Question: I have a string which has delimiter in it. I want to know the best way to replace the delimiter with a new line. I have had various issues with using the String Tokenizer the main problem being NoSuchElementException. Basically my approach thus far is to retrieve data from a database Once this has been achieved I store each of the records in a string 'String question = c.getString(1);'
Here is the string tokenizer 'StringTokenizer st = new StringTokenizer(question,"<ENTER>");' I loop through the tokens using a while loop
'''
while (st.hasMoreTokens()) {
System.err.println(st.nextToken());
// quest.setText(String.valueOf(st.nextToken("<ENTER>")));
}
'''
Working example in code
'''
String in = "What is the output of: <ENTER><ENTER>echo 6 % 4;";
in=in.substring(in.indexOf("<ENTER>")+7,in.lastIndexOf("<ENTER>"));
String[] mSplitted= in.replaceAll("<ENTER><ENTER>", "<ENTER>").split("<ENTER>");
for(int i=0;i<mSplitted.length;i++)
{
System.out.println("values: "+mSplitted[i]);
quest.setText(String.valueOf(mSplitted[i]));
}
'''
xml code
'''
<?xml version="1.0" encoding="utf-8"?>
<LinearLayout xmlns:android="http://schemas.android.com/apk/res/android"
android:layout_width="fill_parent"
android:layout_height="fill_parent"
android:orientation="vertical" >
<TextView
android:id="@+id/quest"
android:layout_width="wrap_content"
android:layout_height="wrap_content"
android:singleLine="false"
android:text="TextView" />
<TextView
android:layout_width="fill_parent"
android:layout_height="wrap_content"
android:layout_weight="0.08"
android:text="@string/hello" />
<Button
android:id="@+id/Next"
android:layout_width="wrap_content"
android:layout_height="wrap_content"
android:text="Button" />
</LinearLayout>
'''
output

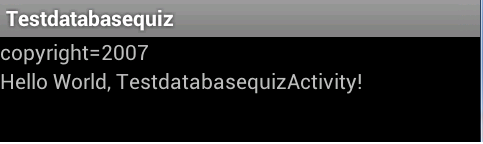
Answer: can't you use 'split()' of .
'''
String in = "<ENTER>title=Java-Samples<ENTER>" +
"<ENTER>author=Emiley J<ENTER>" +
"<ENTER>publisher=java-samples.com<ENTER>" +
"<ENTER>copyright=2007<ENTER>";
in=in.substring(in.indexOf("<ENTER>")+7,in.lastIndexOf("<ENTER>"));
String[] mSplitted= in.replaceAll("<ENTER><ENTER>", "<ENTER>").split("<ENTER>");
String mFinal="";
for(int i=0;i<mSplitted.length;i++)
{
System.out.println("values: "+mSplitted[i]);
mFinal= mFinal+ mSplitted[i];
}
quest.setText(mFinal);
'''